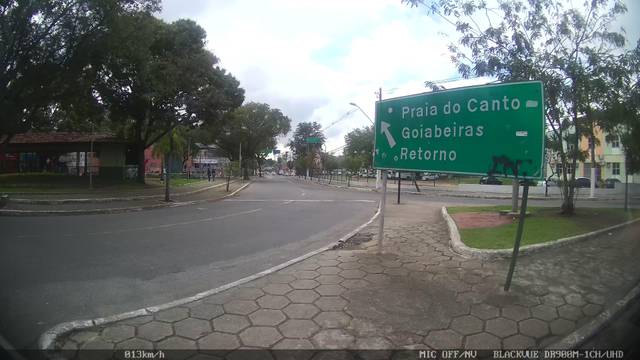
Region: Brazil
Coordinates: -20.297, -40.317